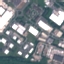
Land use / land cover: Industrial